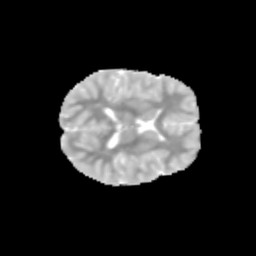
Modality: MD
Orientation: axial
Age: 10
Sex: female
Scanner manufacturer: siemens
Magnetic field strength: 3 T
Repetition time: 3.8 s
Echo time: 0.07 s